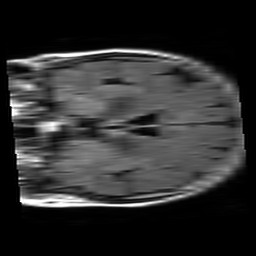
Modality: FLAIR
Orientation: coronal
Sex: female
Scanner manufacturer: philips
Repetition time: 11 s
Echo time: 0.125 s